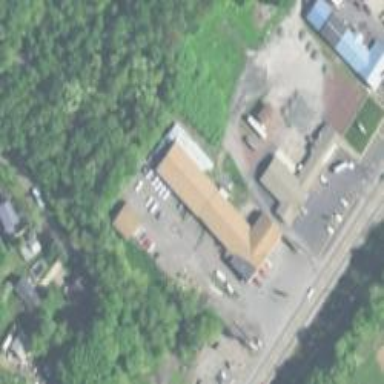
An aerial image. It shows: Commercial building.